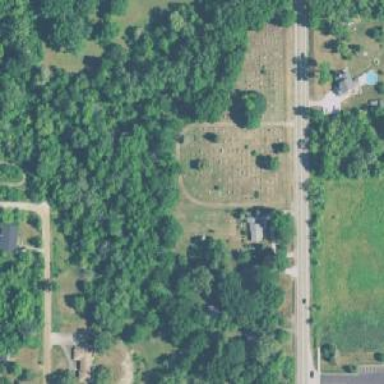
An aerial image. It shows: Cemetery.